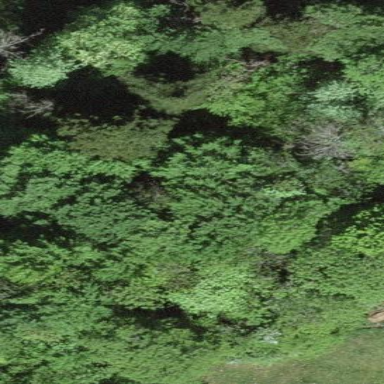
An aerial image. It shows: Forest area.